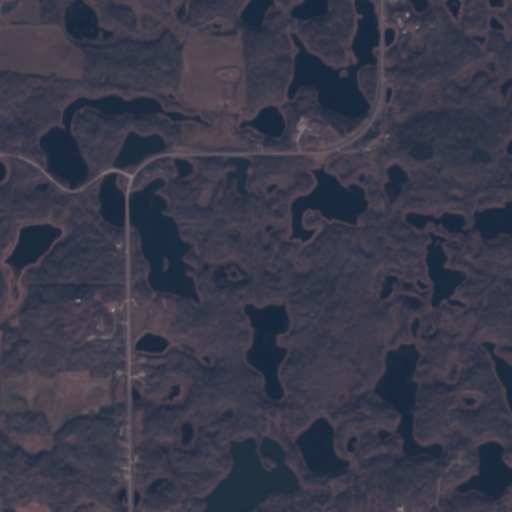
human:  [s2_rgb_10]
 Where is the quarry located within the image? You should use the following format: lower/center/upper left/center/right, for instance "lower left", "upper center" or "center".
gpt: The quarry is located in the upper center of the image.
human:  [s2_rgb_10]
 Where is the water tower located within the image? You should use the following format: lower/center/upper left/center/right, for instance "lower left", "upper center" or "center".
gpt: The water tower is located in the center left of the image.
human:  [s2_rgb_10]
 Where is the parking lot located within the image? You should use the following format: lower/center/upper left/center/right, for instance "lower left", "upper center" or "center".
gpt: There is no parking lot in the image.